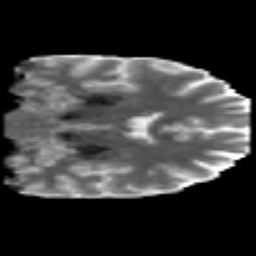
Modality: MD
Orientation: coronal
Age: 43
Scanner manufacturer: philips
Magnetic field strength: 3 T
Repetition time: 8.608 s
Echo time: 0.1268 s